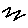
Label: zigzag